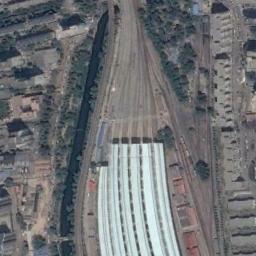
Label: railway_station